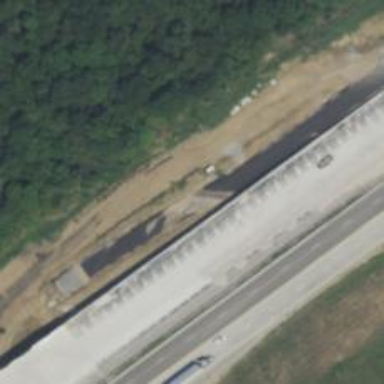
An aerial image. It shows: Trunk highway with bridge.